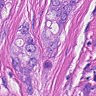
Metastatic tissue present: yes